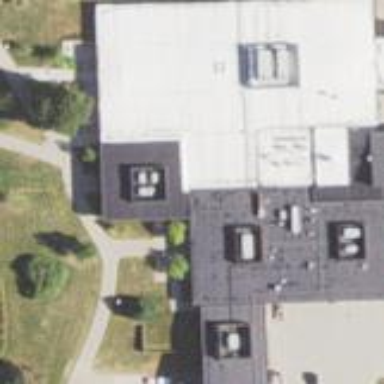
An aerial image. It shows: College building.